Question: In android studio 0.8.14 i can't find a way to add new activity without menu.
Android Studio force me to have menu with new activity then if i don't want that menu i must delete it by myself.
Is this a new standard in android that all activities should have an action bar menu? or just somebody forgot to add to android studio?

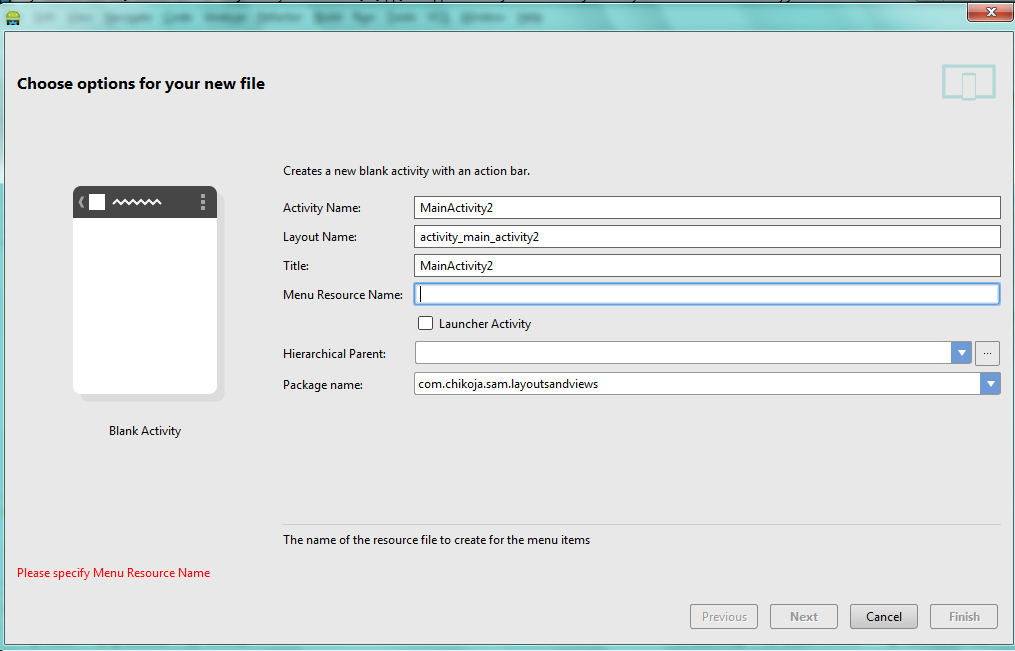
Answer: Unfortunately, Android Studio does not have a boilerplate code for an activity without a menu.
HOWEVER, you can make your own boilplate. If you look in the folder \pluginsndroid\lib emplatesctivities in your Android Studio installation, you will see templates for everything. You can easily make your own template, and it will show up in the menu when making a new project.
I'm working on one now for an activity without menu. I'm almost done, just started in fact when I saw your question. I would be happy to get it to you after I finish.
EDIT: Ok I found an even easier way. In that same folder, you will see a folder called EmptyActivity. I don't know why it doesn't show in the list of activites when making a project. However, if you copy and paste that folder into the \pluginsndroid\lib emplatesctivities folder, rename it to whatever you want, then edit the template.xml file to change the name field in like so:
'''
<template
format="3"
revision="4"
name="Blank Activity No Menu Bar"
minApi="7"
minBuildApi="14"
description="Creates a new empty activity">
'''
Then it will appear in your list of activities when making a new project. It will make a new project without a menu, and no action bar.